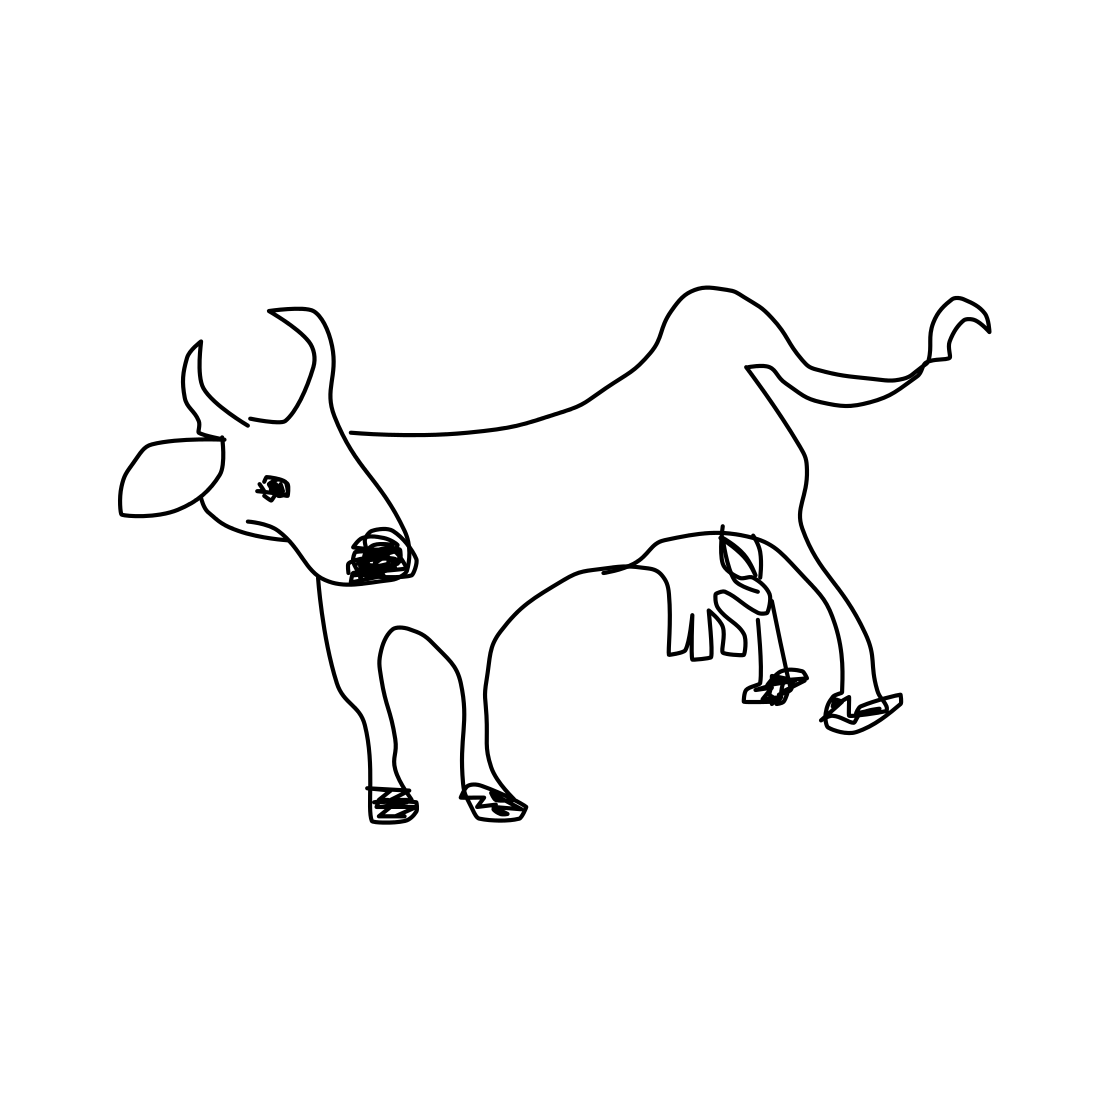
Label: cow